Field crop: tomato
Growth stage: 1
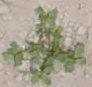
Species: portulaca